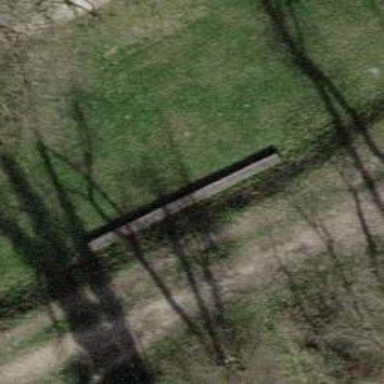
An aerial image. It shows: Concrete bench.